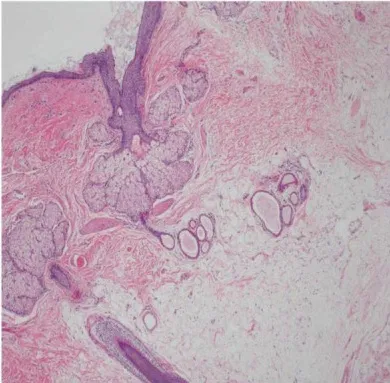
Histological pictures (C).
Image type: pathology (h&e)